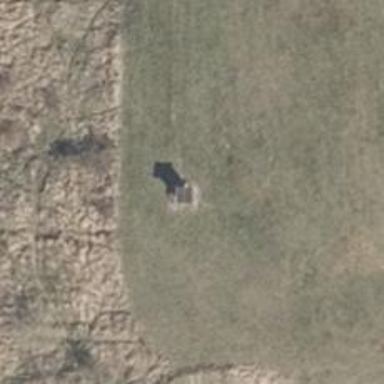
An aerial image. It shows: Shelter that serves as hunting stand.